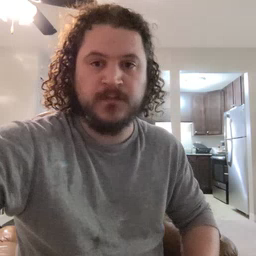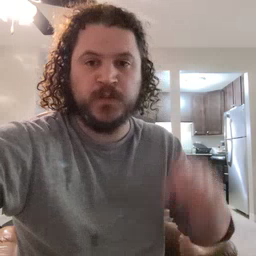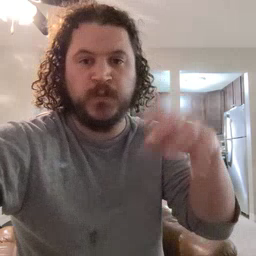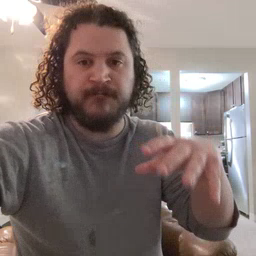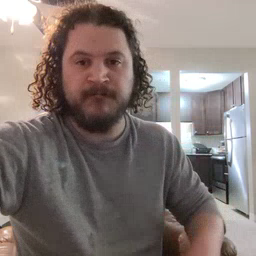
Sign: drop